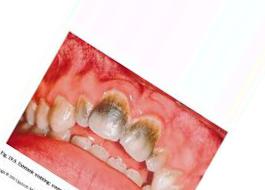
Condition: Tooth Discoloration